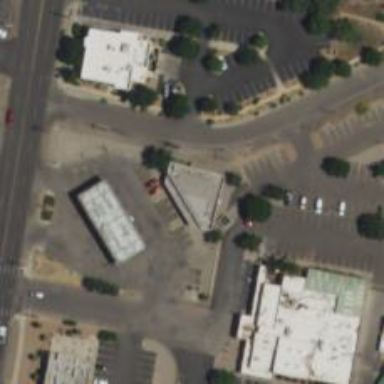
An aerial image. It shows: Convenience shop.